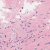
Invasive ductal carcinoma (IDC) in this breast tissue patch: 0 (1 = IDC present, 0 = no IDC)